Field crop: maize
Growth stage: 2
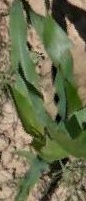
Species: maize